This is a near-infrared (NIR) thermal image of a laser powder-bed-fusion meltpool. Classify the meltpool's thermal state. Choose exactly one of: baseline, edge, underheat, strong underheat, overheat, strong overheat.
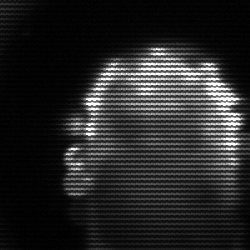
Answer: baseline